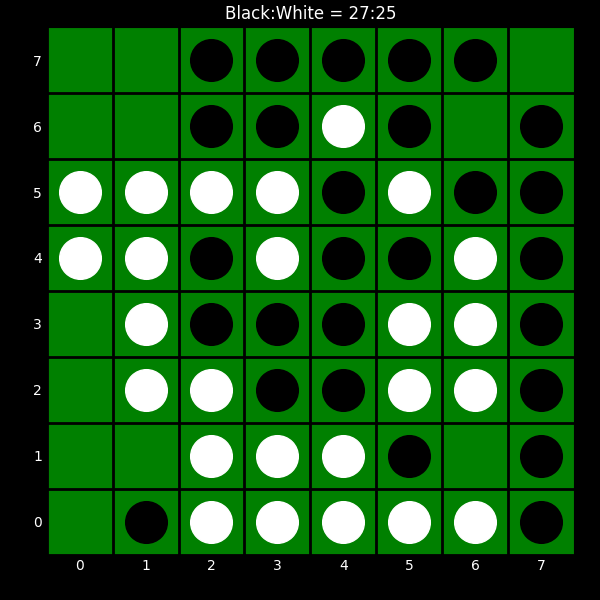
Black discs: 27
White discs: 25